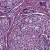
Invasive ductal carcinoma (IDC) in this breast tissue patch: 0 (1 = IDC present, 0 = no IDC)